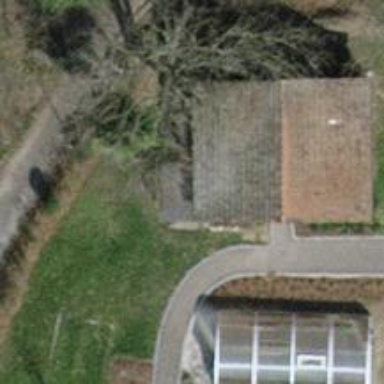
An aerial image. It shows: Shed.